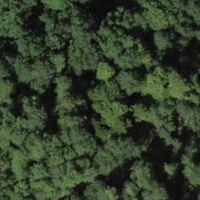
EUNIS habitat code: 43
Species observed at this site:
Bufo bufo